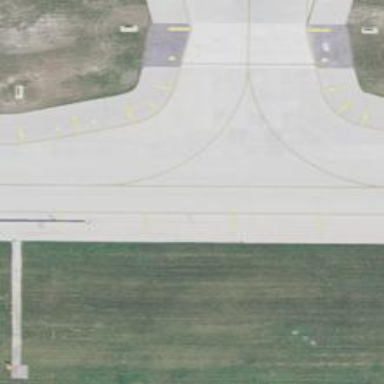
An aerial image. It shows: View of taxiway at the airport.